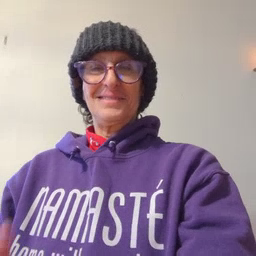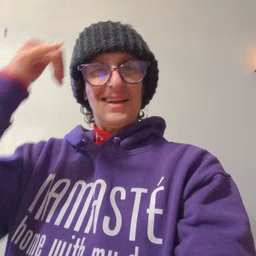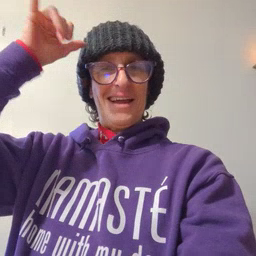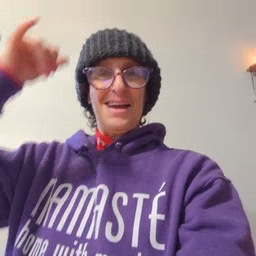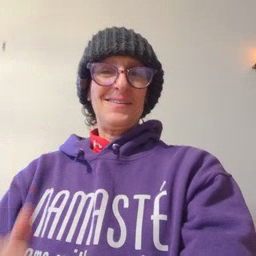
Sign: cow